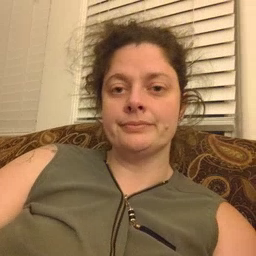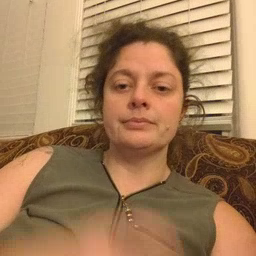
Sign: moon